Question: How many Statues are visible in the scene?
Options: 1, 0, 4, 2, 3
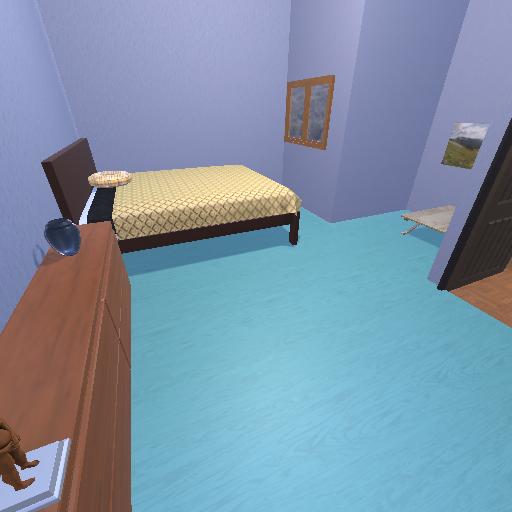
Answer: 1